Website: macys
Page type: billing-address
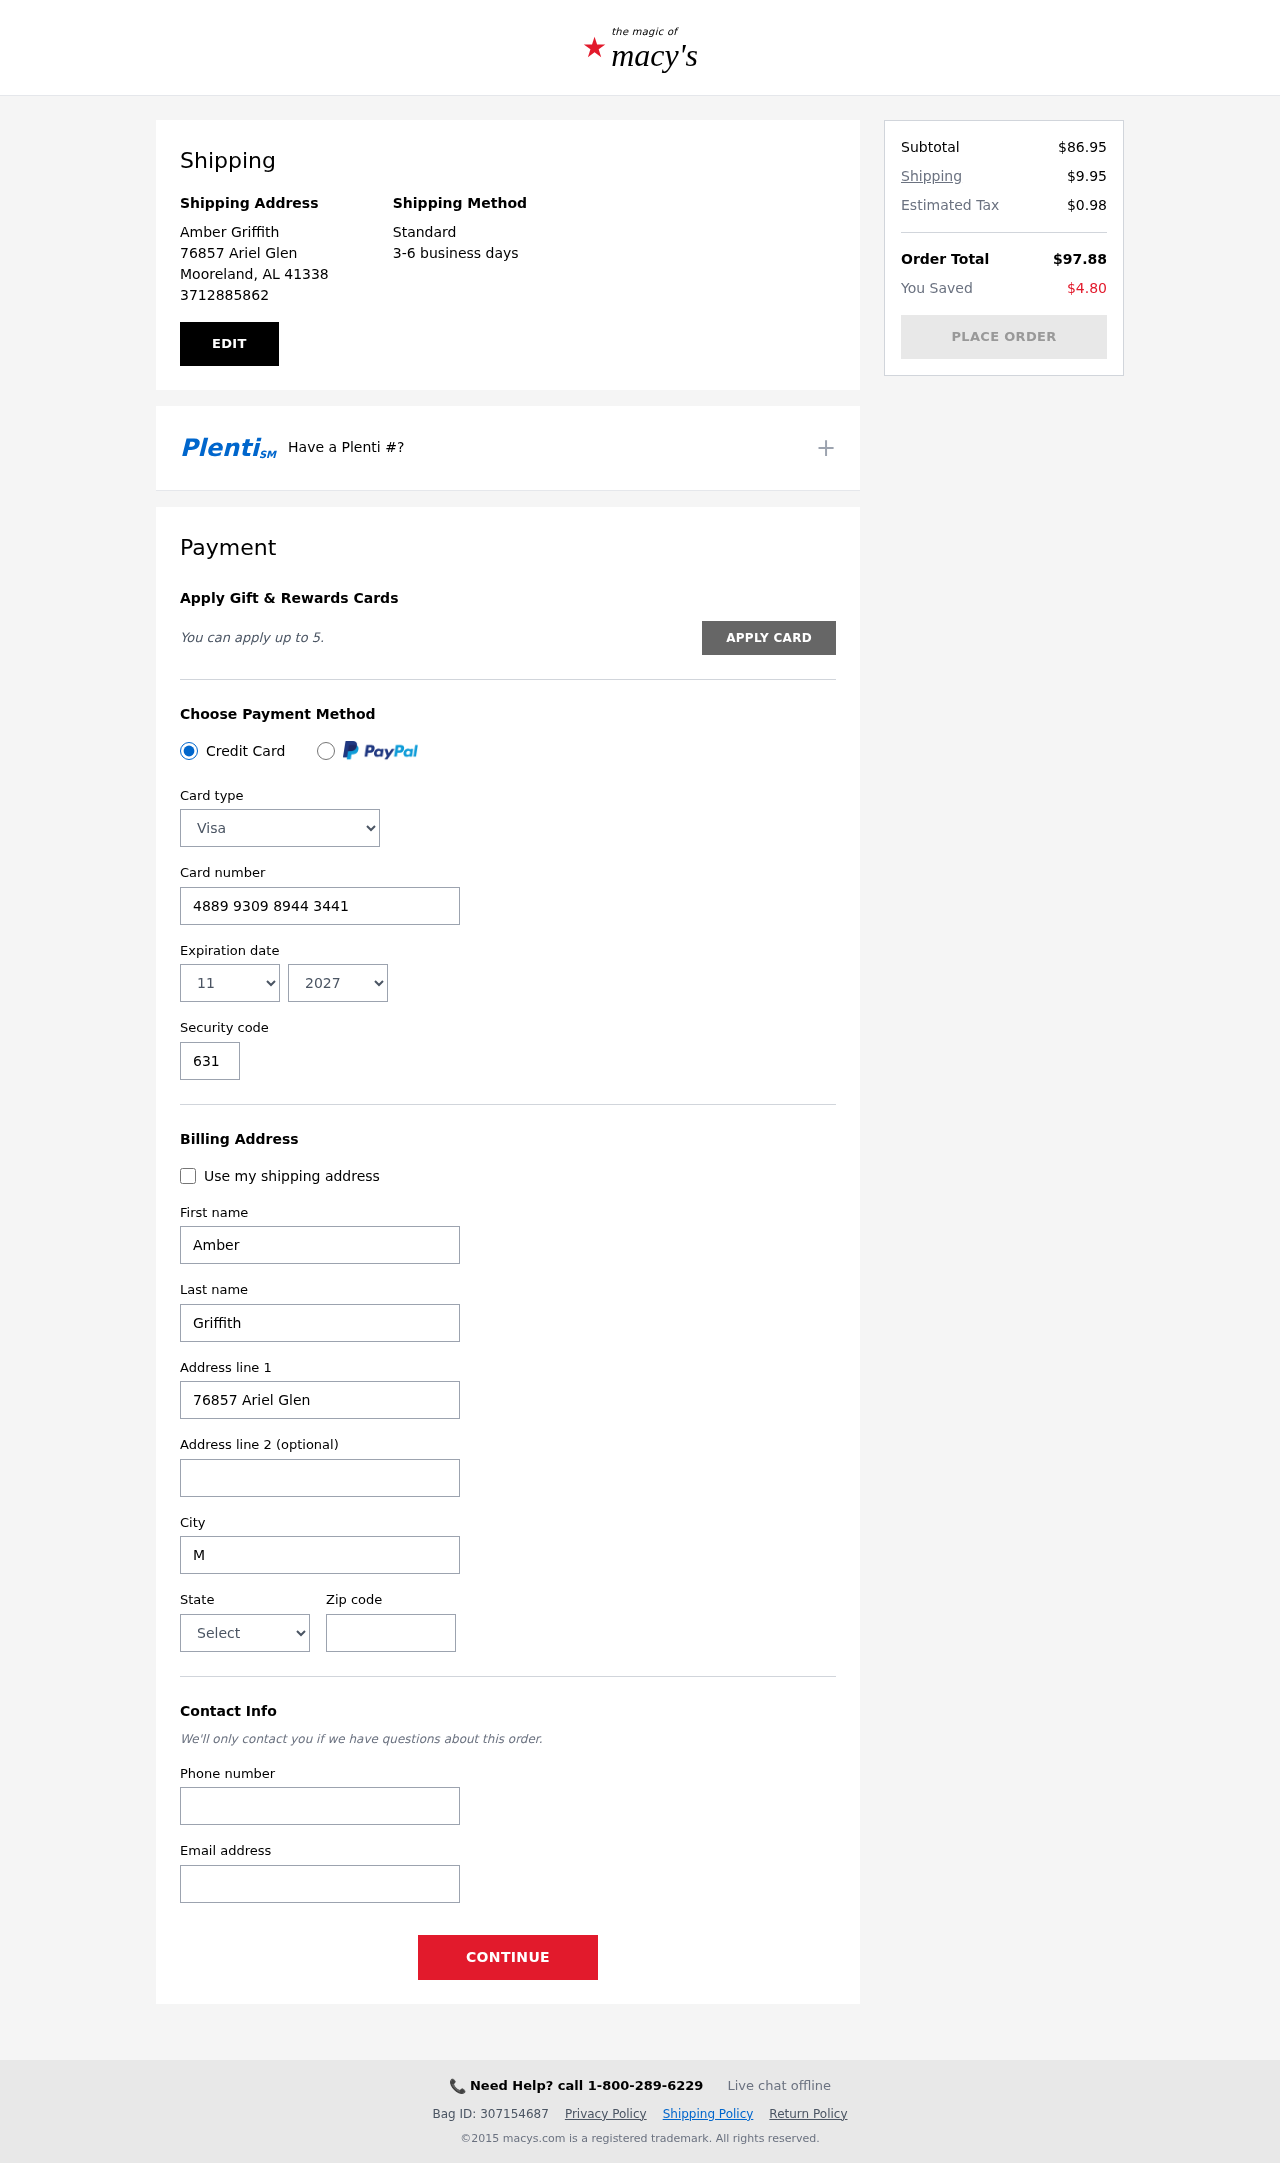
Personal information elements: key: PII_CARD_CVV
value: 631
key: PII_CARD_EXPIRY_MONTH
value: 11
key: PII_CARD_EXPIRY_YEAR
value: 27
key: PII_CARD_NUMBER
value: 4889 9309 8944 3441
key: PII_CARD_TYPE
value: Visa
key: PII_CITY
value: Mooreland
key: PII_CITY_STATE_ZIP
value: Mooreland, AL 41338
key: PII_EMAIL
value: ambergriffith@yahoo.com
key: PII_FIRSTNAME
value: Amber
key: PII_FULLNAME
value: Amber Griffith
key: PII_LASTNAME
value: Griffith
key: PII_PHONE
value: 3712885862
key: PII_POSTCODE
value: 41338
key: PII_STATE
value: Alabama
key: PII_STREET
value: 76857 Ariel Glen
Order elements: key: ORDER_SUBTOTAL
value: $86.95
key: ORDER_SHIPPING_COST
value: $9.95
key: ORDER_TAX
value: $0.98
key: ORDER_TOTAL
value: $97.88
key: ORDER_SAVINGS
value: $4.80